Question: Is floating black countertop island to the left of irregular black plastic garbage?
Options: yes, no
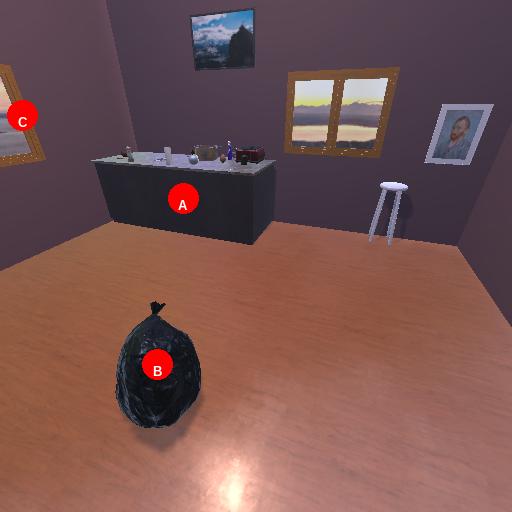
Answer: yes